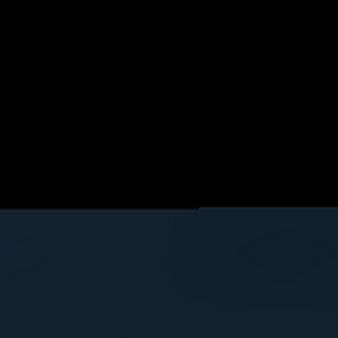
Label: other